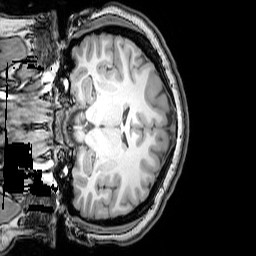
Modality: T1w
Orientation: coronal
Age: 24
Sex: female
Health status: healthy
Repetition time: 0.081 s
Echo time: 0.037 s